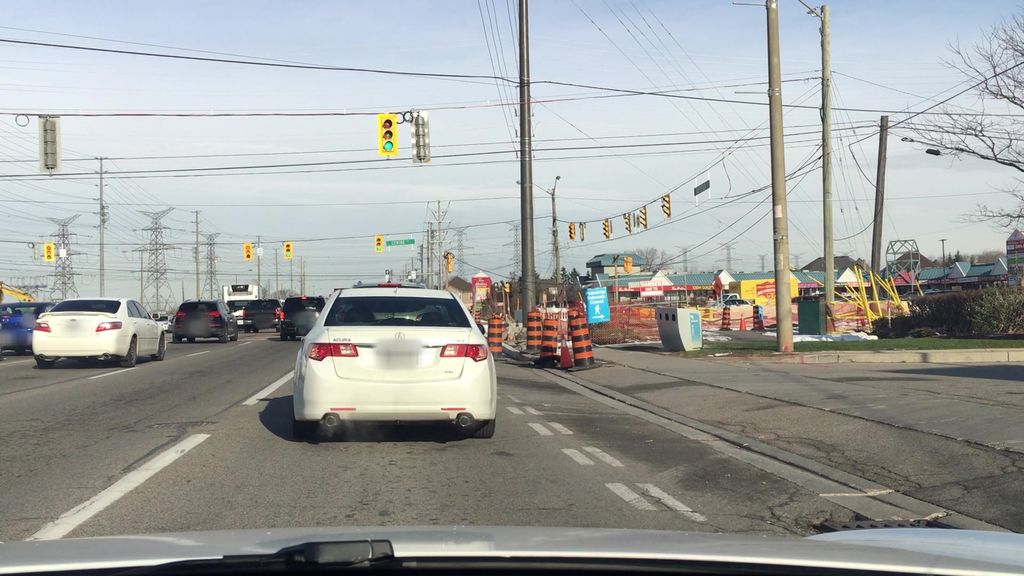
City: toronto